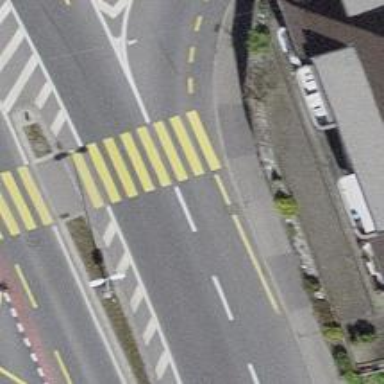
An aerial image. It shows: Kerb barrier.